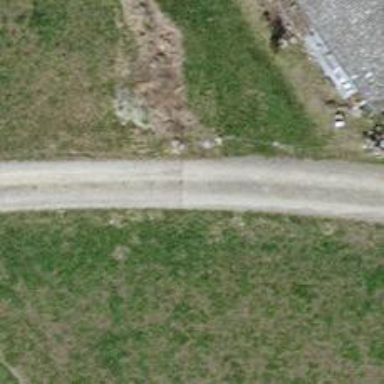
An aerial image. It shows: Culvert tunnel.